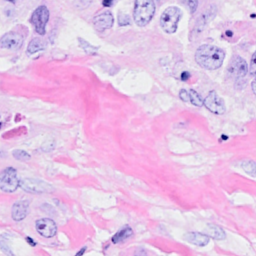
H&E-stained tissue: Breast